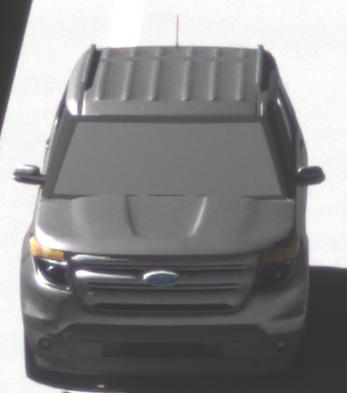
Make: Ford
Model: Explorer
Detailed model: Gen. 5
Model produced from: 2010
Model produced until: 2019
Doors: 5
Color: gray
Road condition: dry road
Daytime: midday
Contrast: high contrast